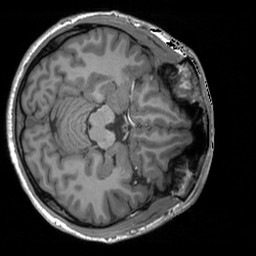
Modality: T1w
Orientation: axial
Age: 28
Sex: male
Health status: healthy
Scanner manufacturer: siemens
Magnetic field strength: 3 T
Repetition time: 1.9 s
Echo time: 0.00252 s